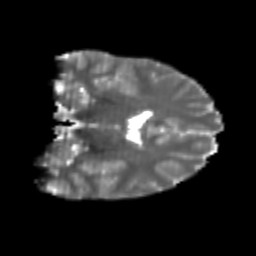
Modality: T2w
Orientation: coronal
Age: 20
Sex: male
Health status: healthy
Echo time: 0.074 s